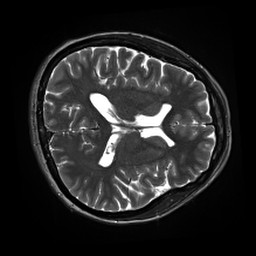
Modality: inplaneT2
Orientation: axial
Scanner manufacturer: siemens
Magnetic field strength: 3 T
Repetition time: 11 s
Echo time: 0.059 s